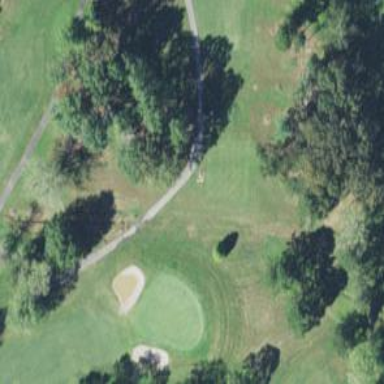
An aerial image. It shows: Golf tee.